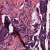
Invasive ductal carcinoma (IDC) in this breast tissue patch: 1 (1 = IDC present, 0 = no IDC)